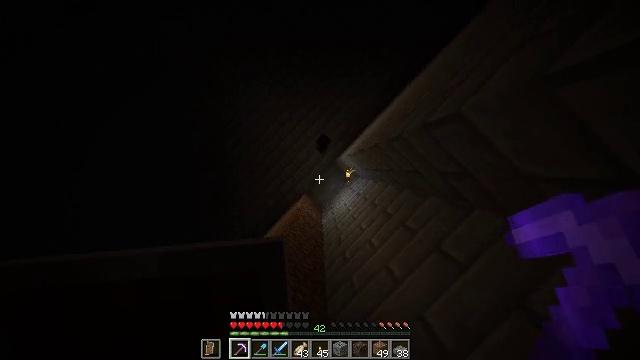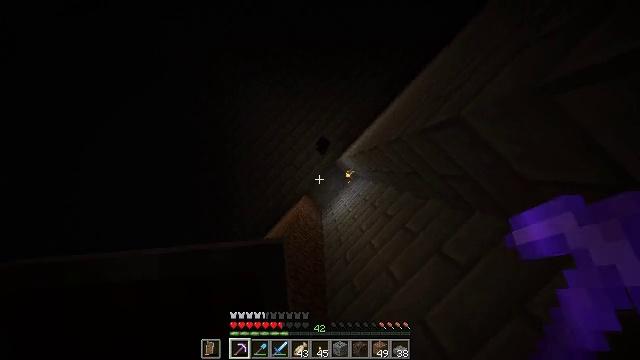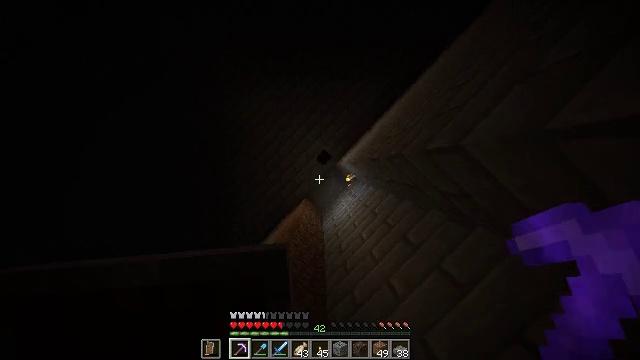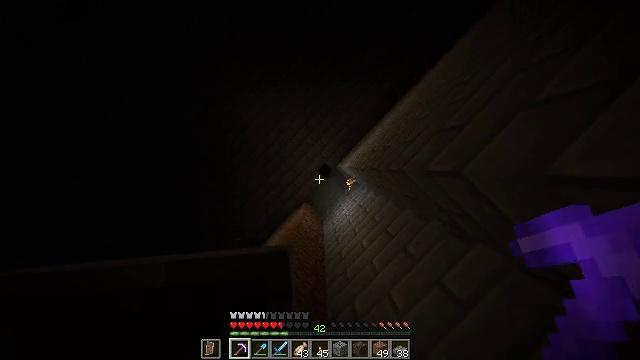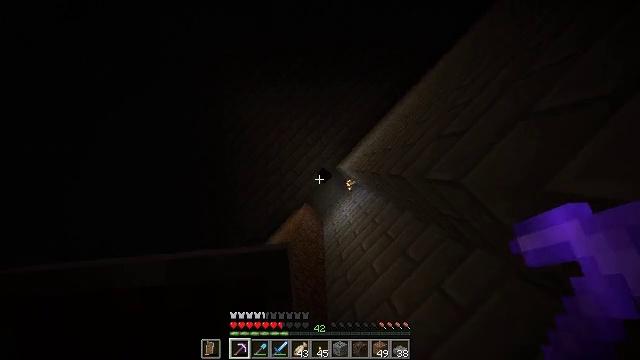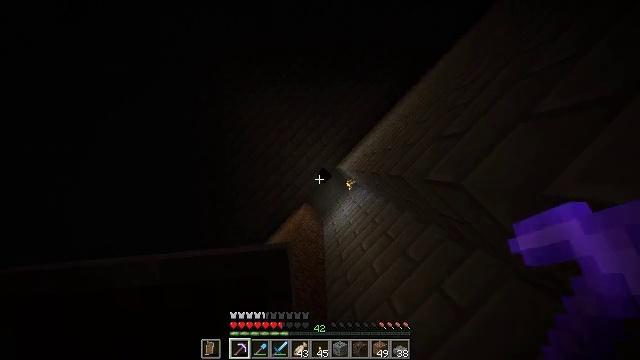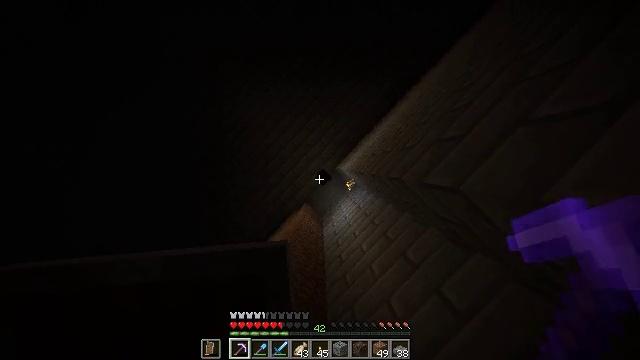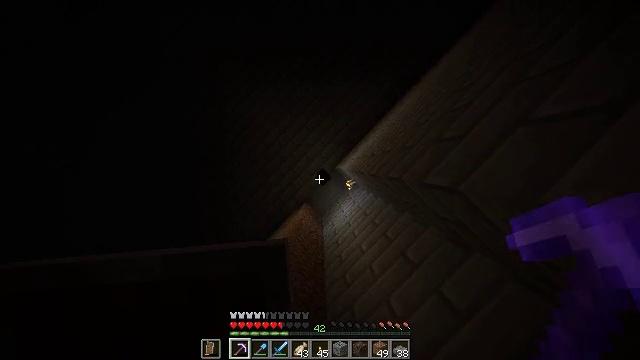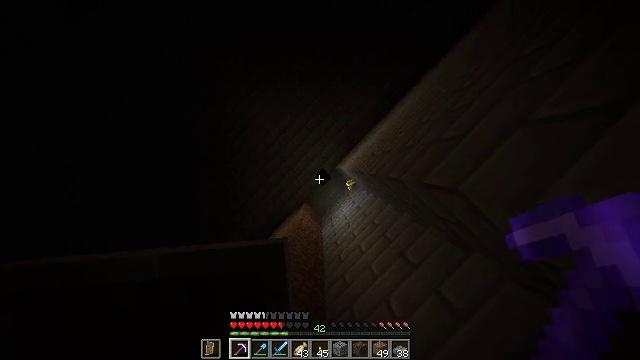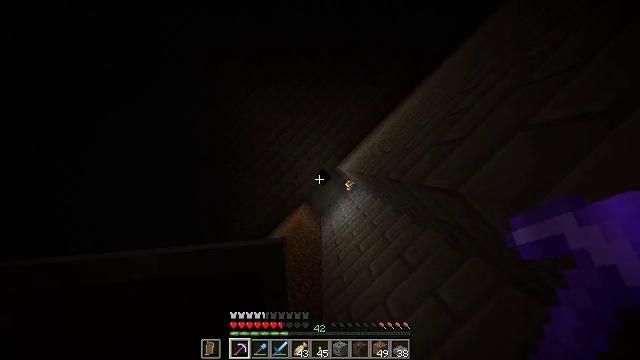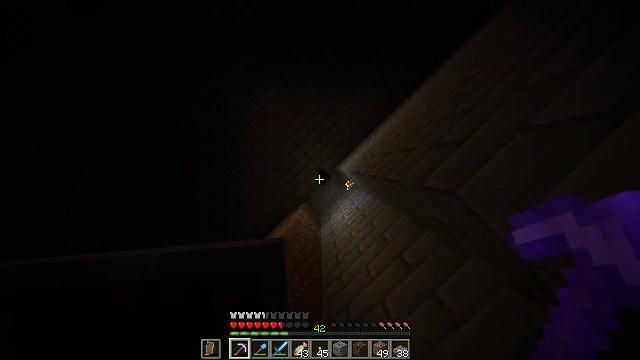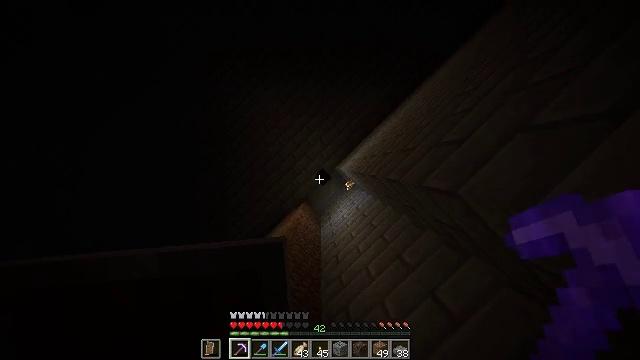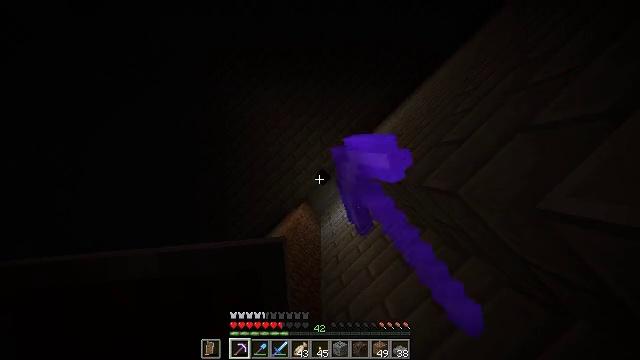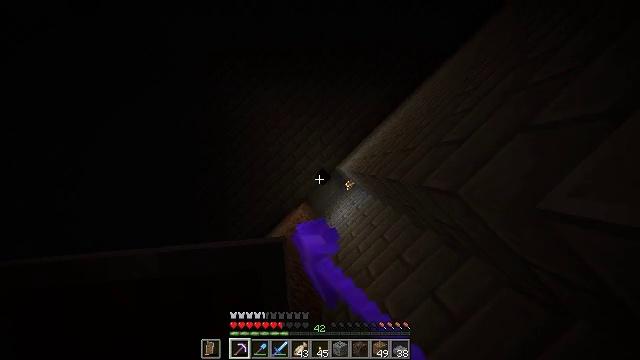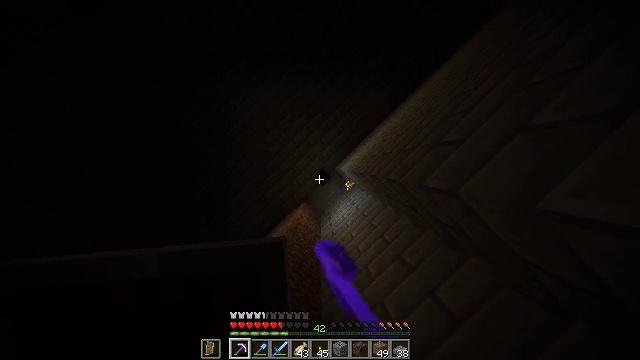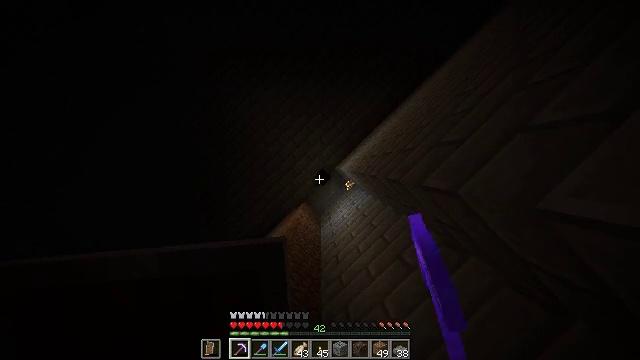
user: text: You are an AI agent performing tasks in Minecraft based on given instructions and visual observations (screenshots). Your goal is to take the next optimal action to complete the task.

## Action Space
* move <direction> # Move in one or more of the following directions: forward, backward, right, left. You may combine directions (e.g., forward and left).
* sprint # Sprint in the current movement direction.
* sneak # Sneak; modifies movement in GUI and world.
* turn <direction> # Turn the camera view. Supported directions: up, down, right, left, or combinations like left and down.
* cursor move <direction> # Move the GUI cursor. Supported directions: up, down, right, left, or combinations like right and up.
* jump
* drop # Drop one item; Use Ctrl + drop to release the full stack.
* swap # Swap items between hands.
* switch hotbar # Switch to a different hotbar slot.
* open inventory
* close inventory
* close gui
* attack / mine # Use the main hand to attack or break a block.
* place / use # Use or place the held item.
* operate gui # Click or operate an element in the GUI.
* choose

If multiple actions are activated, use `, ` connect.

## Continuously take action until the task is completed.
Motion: motion action
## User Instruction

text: Remove the black stained glass pane from a structure.
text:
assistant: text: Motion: move back
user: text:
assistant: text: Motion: move back
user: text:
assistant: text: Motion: no_op
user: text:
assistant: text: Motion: no_op
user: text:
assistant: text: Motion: no_op
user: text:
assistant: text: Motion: no_op
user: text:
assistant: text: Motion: no_op
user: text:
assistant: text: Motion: no_op
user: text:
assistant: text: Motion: turn right
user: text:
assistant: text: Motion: no_op
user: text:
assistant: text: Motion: attack / mine
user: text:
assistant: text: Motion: attack / mine
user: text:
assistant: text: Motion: attack / mine
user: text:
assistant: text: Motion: attack / mine
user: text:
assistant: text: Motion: attack / mine
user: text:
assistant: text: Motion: attack / mine
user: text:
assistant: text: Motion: attack / mine
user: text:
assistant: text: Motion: attack / mine
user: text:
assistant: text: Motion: attack / mine
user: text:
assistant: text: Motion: attack / mine
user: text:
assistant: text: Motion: attack / mine
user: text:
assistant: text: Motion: attack / mine
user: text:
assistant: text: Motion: attack / mine
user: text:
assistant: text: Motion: attack / mine
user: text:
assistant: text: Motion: attack / mine
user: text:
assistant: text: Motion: attack / mine
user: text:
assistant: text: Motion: attack / mine
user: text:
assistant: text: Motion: attack / mine
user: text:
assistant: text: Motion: attack / mine
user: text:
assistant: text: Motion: attack / mine